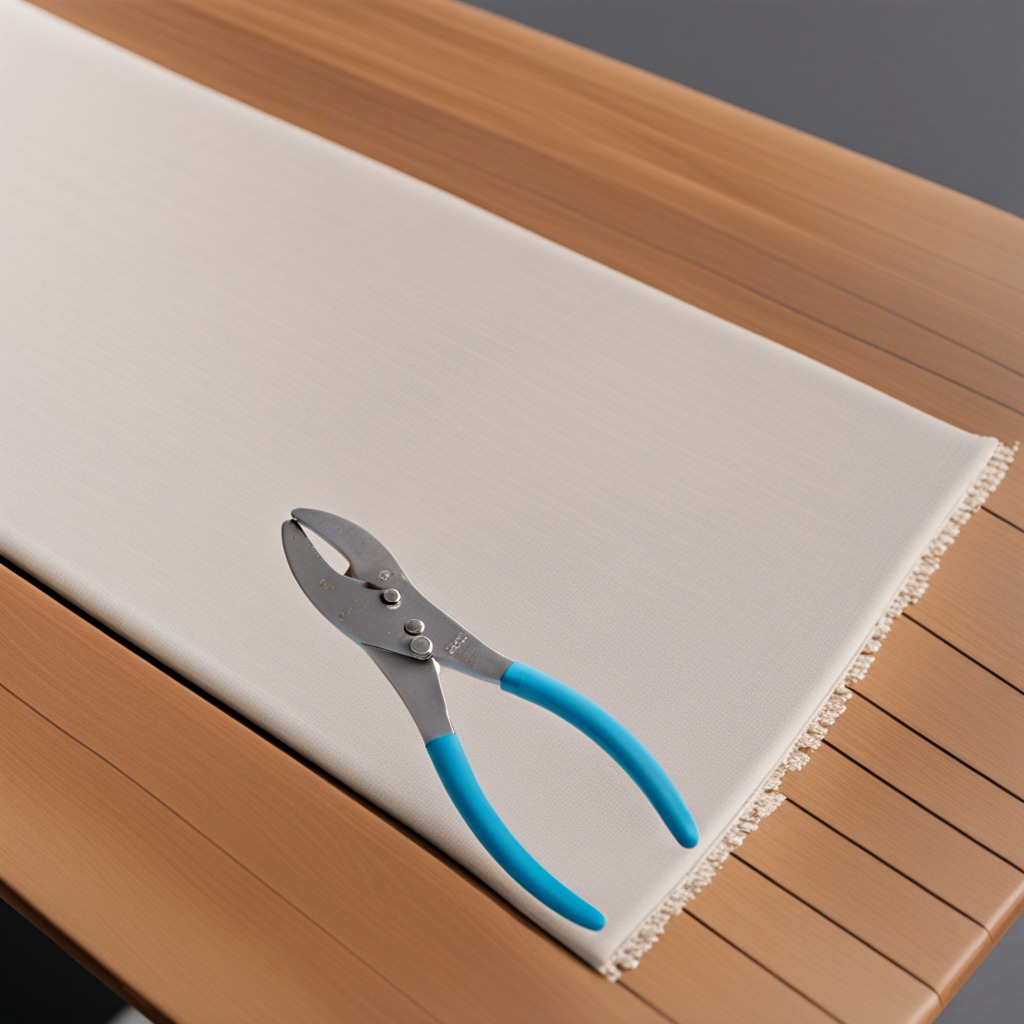
A plier is lying on a wooden table in an outdoor workshop.